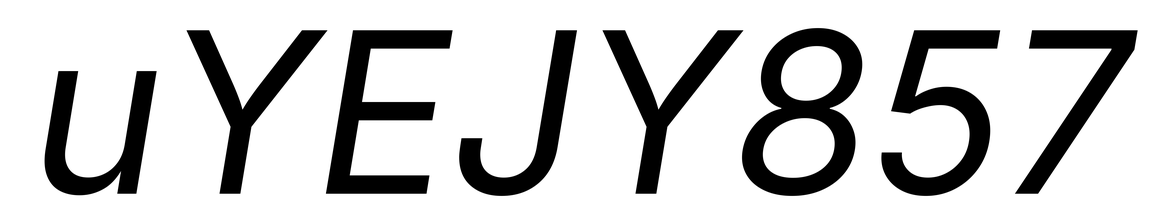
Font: Inter-Italic_Italic